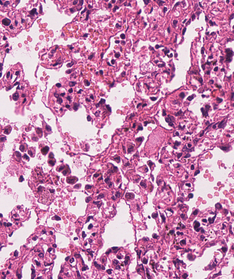
Tumor epithelial tissue: no
Tumor-associated stroma tissue: no
Normal tissue: yes